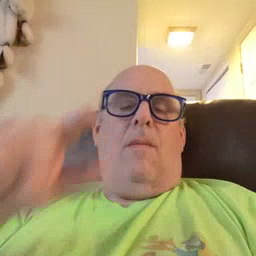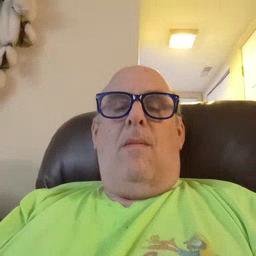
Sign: listen